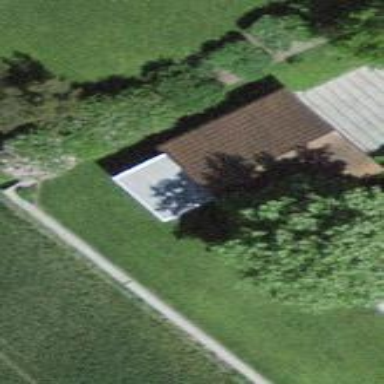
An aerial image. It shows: Garage.